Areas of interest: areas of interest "Zhong'ao Marco Polo Hotel"
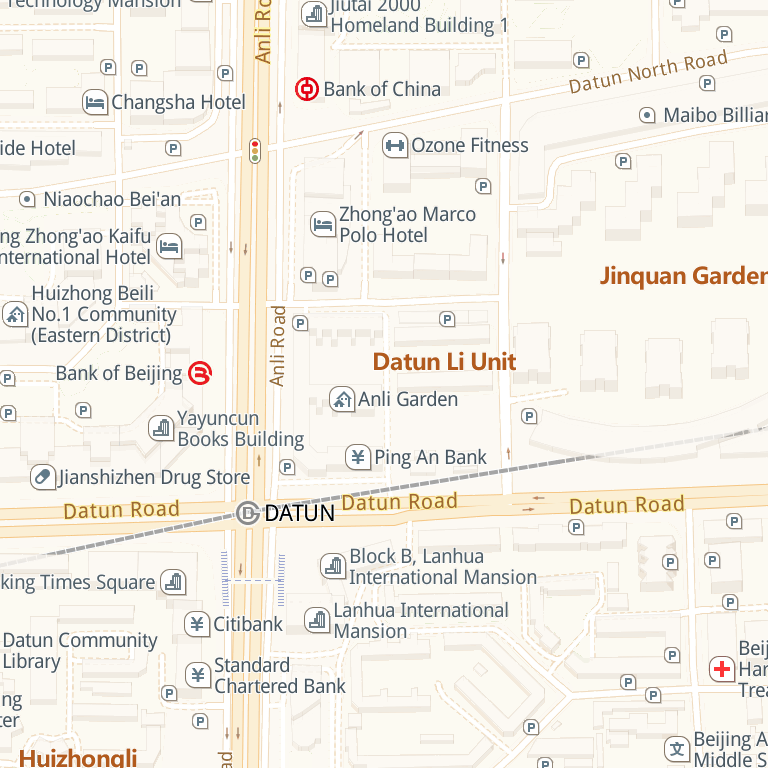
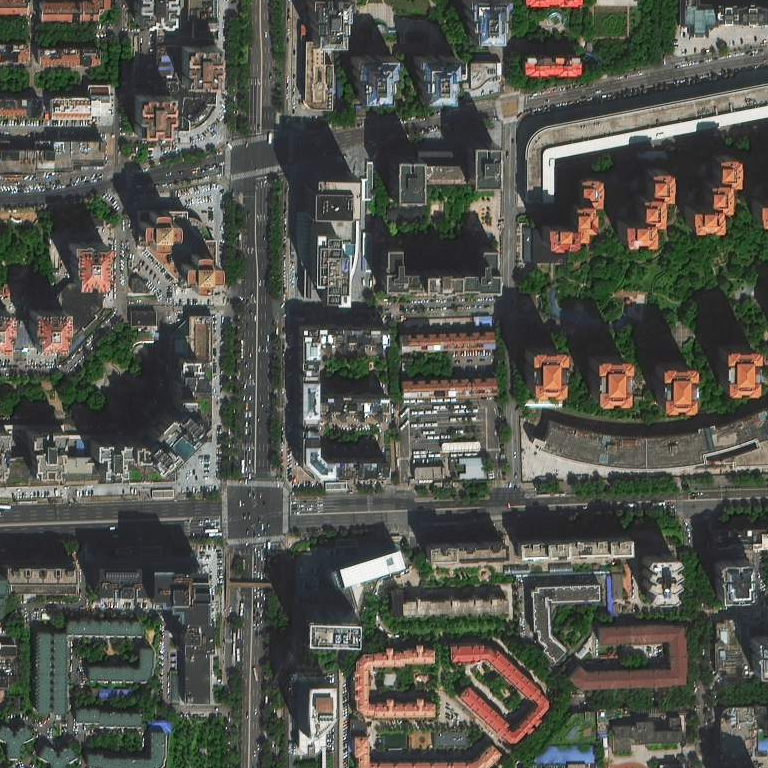